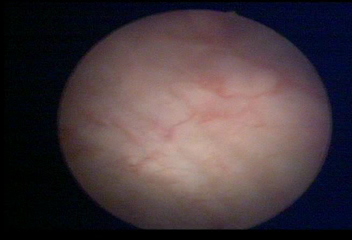
Modality: WLC
Class: Normal mucosa
Bladder cancer association: No